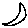
Label: moon